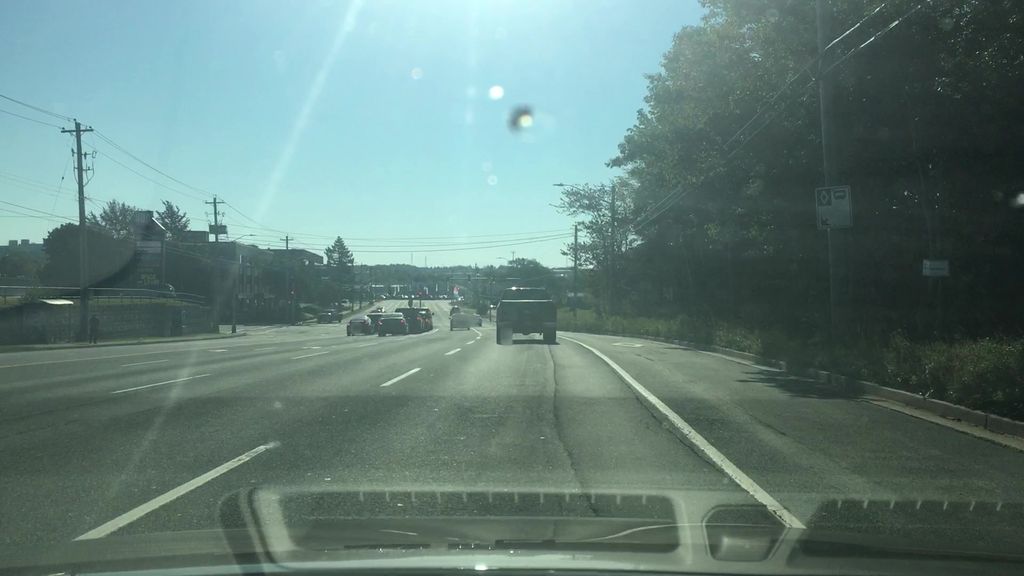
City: halifax